Aerial crown-view tile of a tropical tree (Barro Colorado Island, Panama), acquired 20240918:
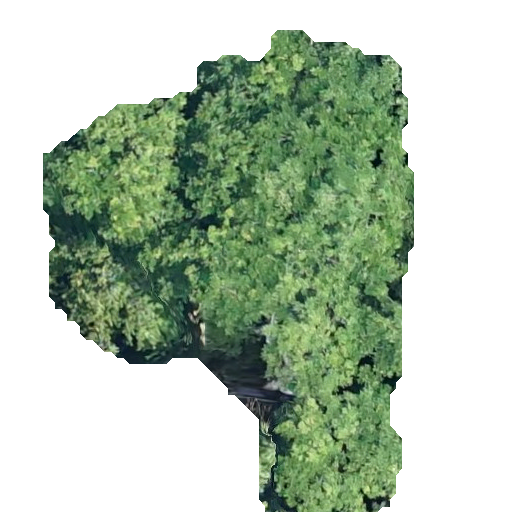
Species: Sapium glandulosum
GBIF accepted scientific name: Sapium glandulosum
Crown area: 191.268 m²